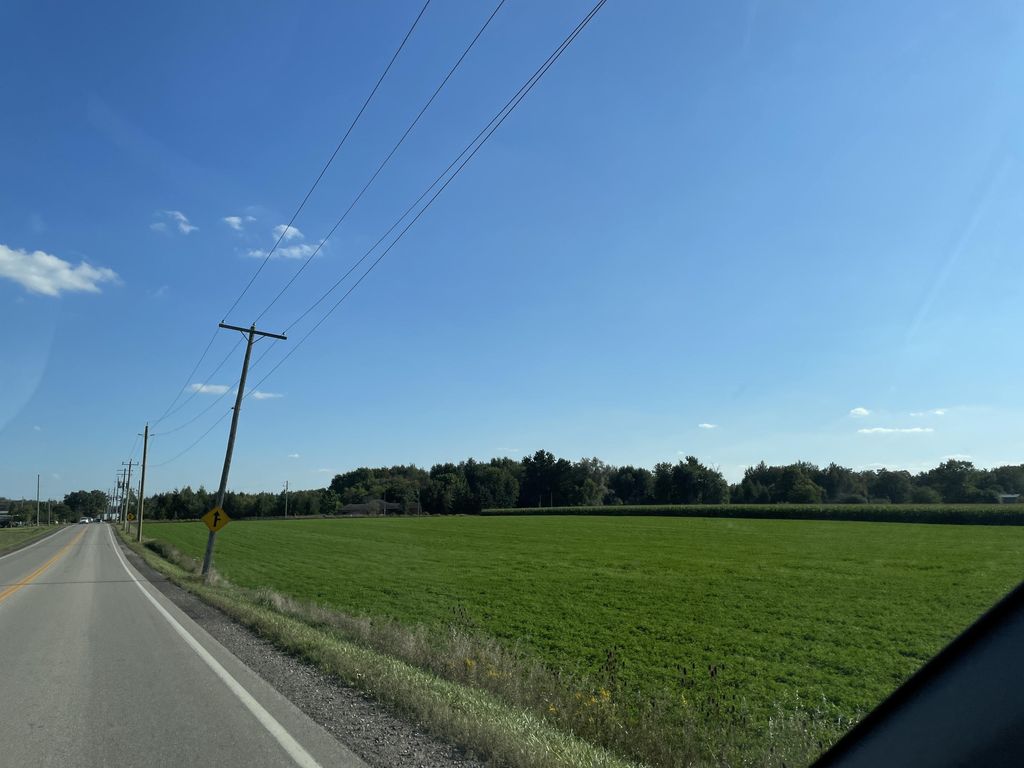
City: kitchener-waterloo